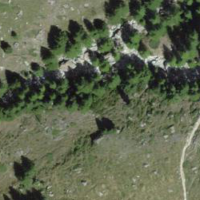
EUNIS habitat code: 26
Species observed at this site:
Arnica montana
Gymnadenia rhellicani
Nucifraga caryocatactes